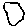
Label: hexagon